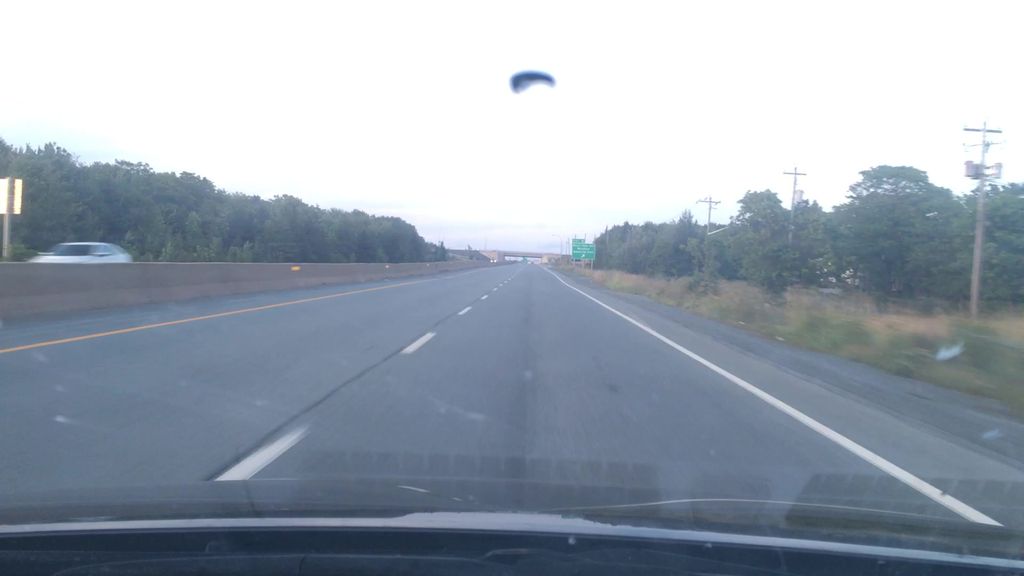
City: halifax